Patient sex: M
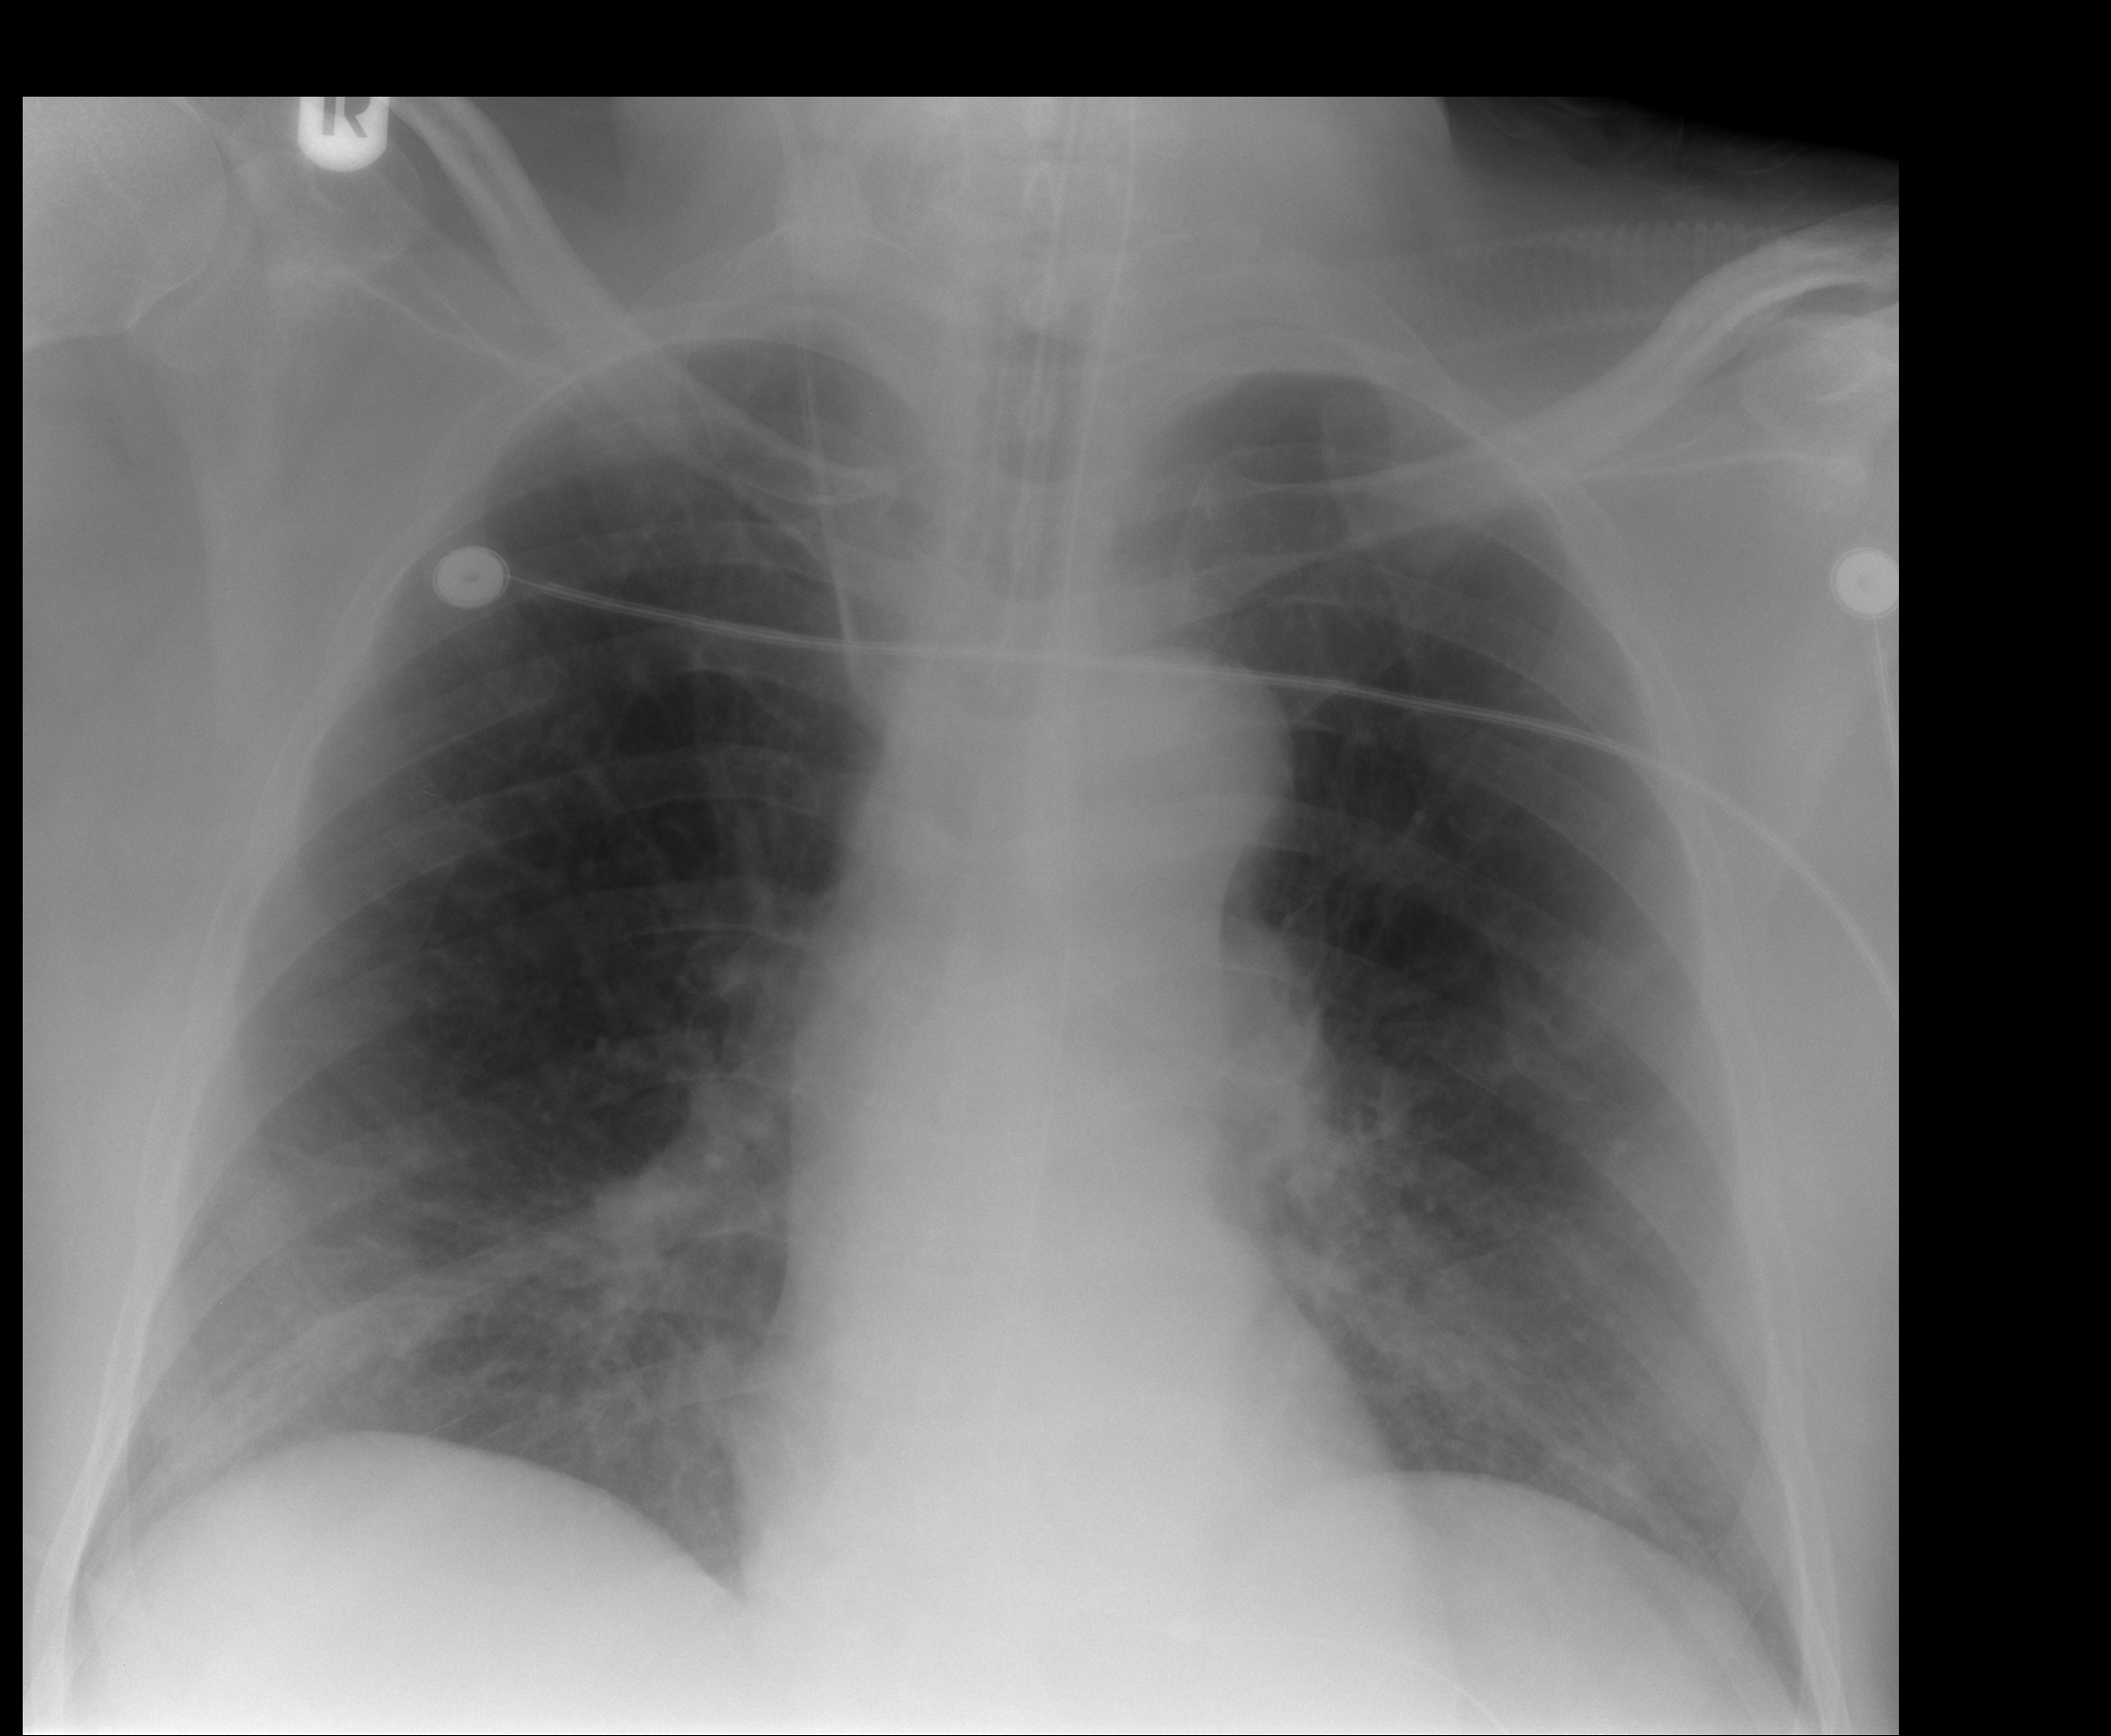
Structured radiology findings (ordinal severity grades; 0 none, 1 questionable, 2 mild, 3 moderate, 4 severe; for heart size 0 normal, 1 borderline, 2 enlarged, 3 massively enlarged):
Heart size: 0
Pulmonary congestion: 1
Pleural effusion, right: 0
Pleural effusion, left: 0
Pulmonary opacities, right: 1
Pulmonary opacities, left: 0
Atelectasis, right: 2
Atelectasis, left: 2